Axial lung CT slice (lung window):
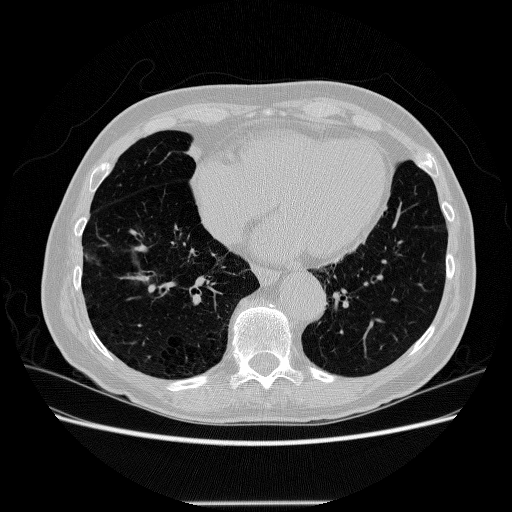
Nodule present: no